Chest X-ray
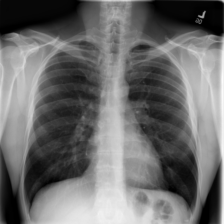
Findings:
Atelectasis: negative
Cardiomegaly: negative
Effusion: negative
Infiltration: negative
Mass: negative
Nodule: negative
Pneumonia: negative
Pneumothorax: negative
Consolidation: negative
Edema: negative
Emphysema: negative
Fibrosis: negative
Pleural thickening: negative
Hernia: negative